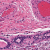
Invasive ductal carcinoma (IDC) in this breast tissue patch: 0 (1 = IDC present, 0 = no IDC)